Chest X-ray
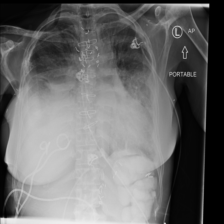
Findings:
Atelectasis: negative
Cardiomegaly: negative
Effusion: negative
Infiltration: negative
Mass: negative
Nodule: negative
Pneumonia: negative
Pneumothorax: negative
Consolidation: negative
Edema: negative
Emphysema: negative
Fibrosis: negative
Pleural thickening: negative
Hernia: negative